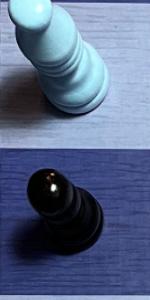
Label: Pawn_Black